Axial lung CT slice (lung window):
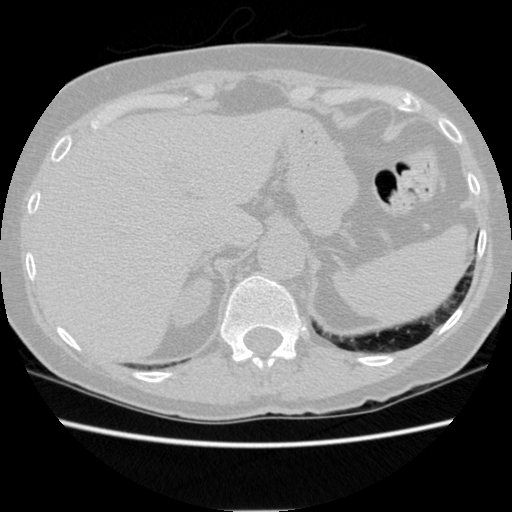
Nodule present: no